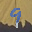
Label: 9